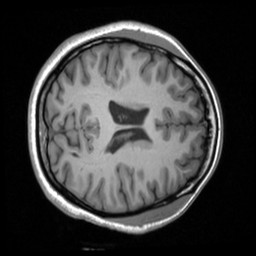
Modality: T1w
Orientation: axial
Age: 26
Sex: female
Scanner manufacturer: siemens
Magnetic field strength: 3 T
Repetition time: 1.9 s
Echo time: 0.00226 s